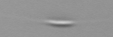
Label: Cylindrotheca_morphotype1